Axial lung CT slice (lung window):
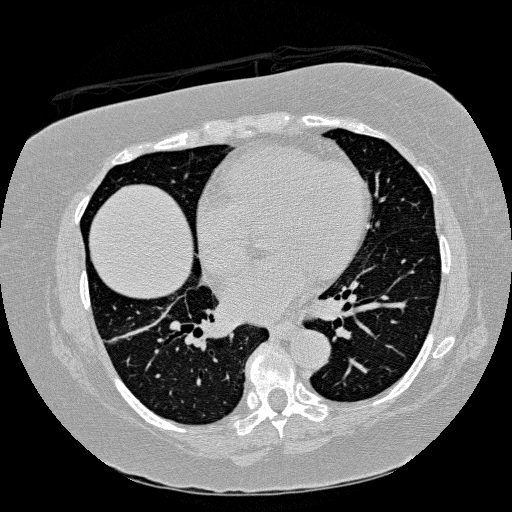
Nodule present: no